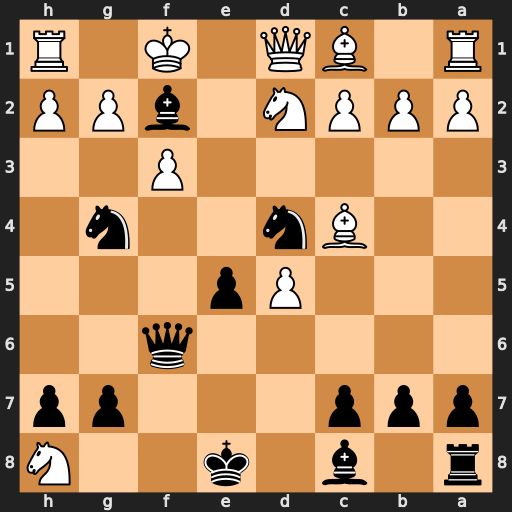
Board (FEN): r1b1k2N/ppp3pp/5q2/3Pp3/2Bn2n1/5P2/PPPN1bPP/R1BQ1K1R
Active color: b
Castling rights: q
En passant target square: -
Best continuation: Ne3+ Kxf2 Nxd1+